Question: What is the number of red dots?
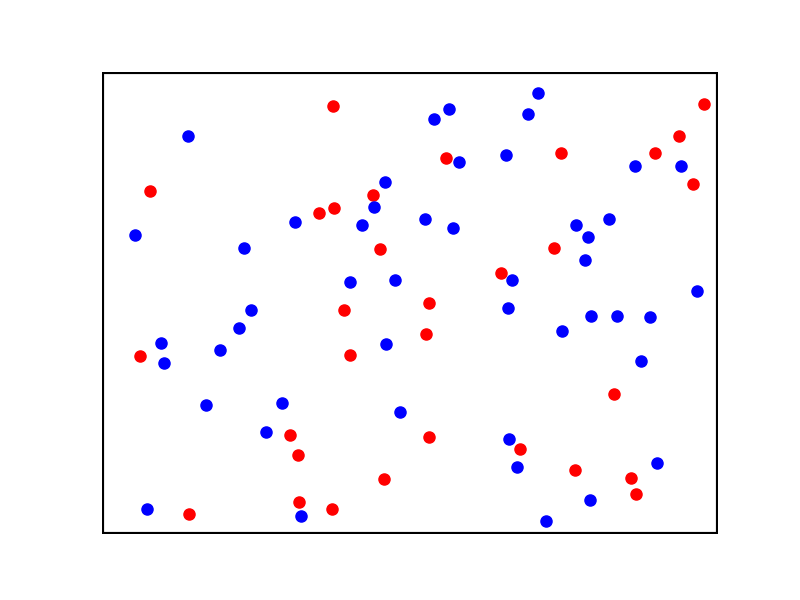
Answer: 31